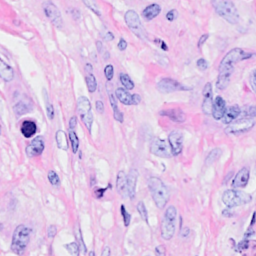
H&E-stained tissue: Breast